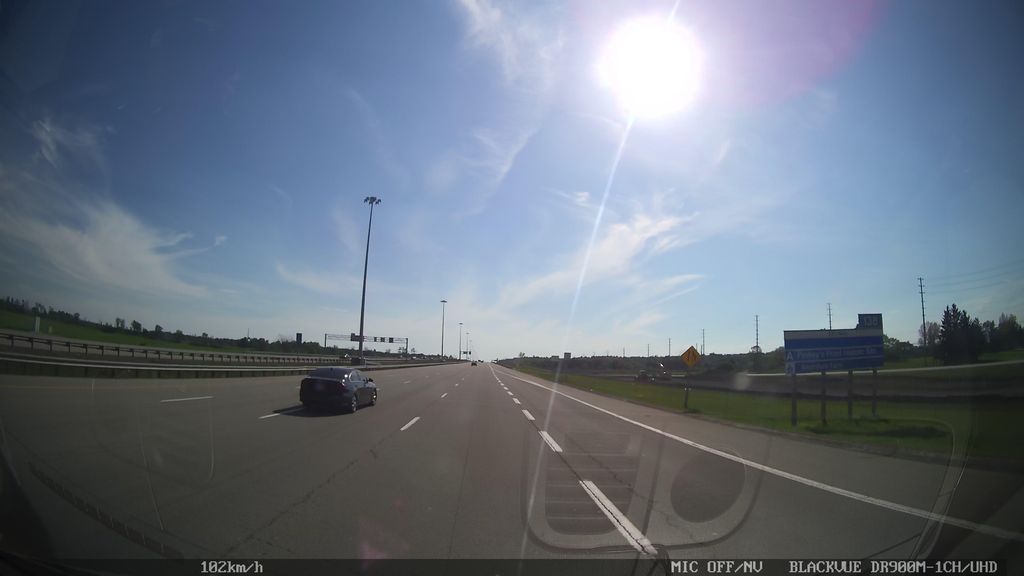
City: ottawa-gatineau